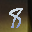
Label: 8